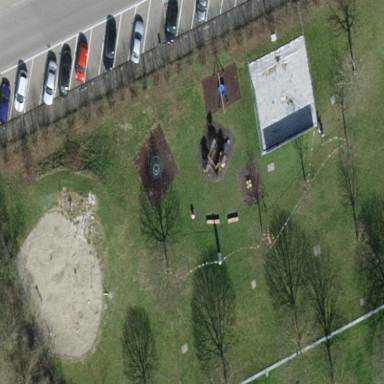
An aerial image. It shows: Playground area for leisure activities on the land.